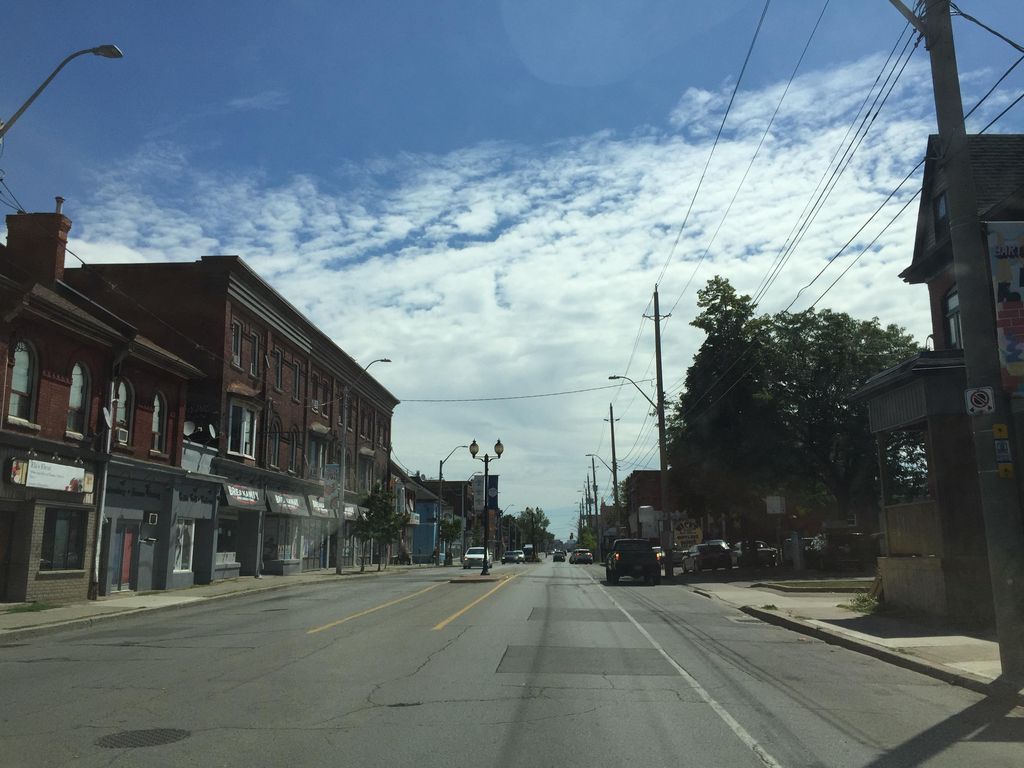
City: hamilton